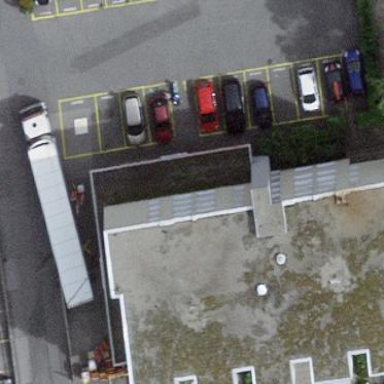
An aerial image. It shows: Retail building.